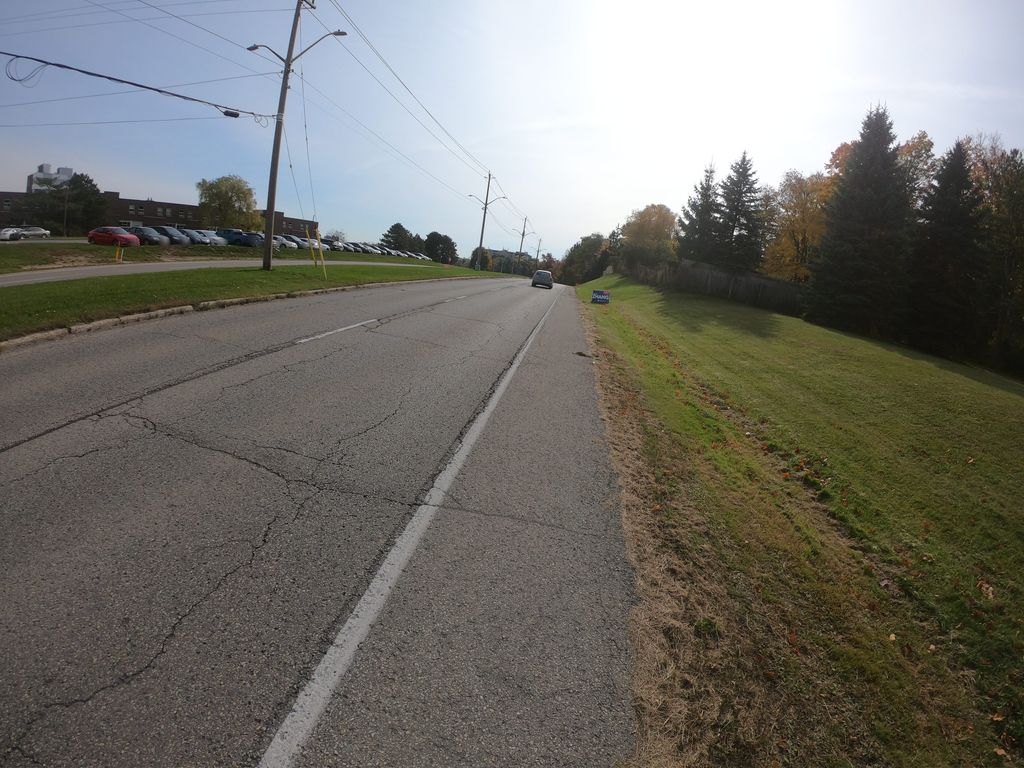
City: kitchener-waterloo